Question: I currently have three steps in a form that I want to show sequentially, so I created three components - one for each step of the process.
My app.js file:
'''
import LocationList from './components/LocationList.vue';
import ChooseTime from './components/ChooseTime.vue';
import ChooseMethod from './components/ChooseMethod.vue';
Vue.component('location-list', LocationList);
Vue.component('choose-time', ChooseTime);
Vue.component('choose-method', ChooseMethod);
let store = {
isVisible: {
steps: {
one: true,
two: false,
three: false,
}
}
};
new Vue({
el: '#app-order',
data: store,
router
});
'''
Now, when my one and only route is called,
import VueRouter from 'vue-router';
'''
let routes = [
{
path: '/order',
component: require('./views/Order.vue')
}
];
export default new VueRouter({
routes
});
'''
all these components are being loaded properly. The issue is that when I try to 'v-show' them one at a time:
Order.vue:
'''
<template>
// ...
<location-list v-show="isVisible.steps.one"></location-list>
<choose-time v-show="isVisible.steps.two"></choose-time>
<choose-method v-show="isVisible.steps.three"></choose-method>
// ...
</template>
<script>
</script>
<style>
</style>
'''
The error message I receive is:
'''
[Vue warn]: Property or method "isVisible" is not defined on the instance but referenced during render. Make sure to declare reactive data properties in the data option.
'''
But when I check within Vue's browser extension, isVisible is defined within the root element?

As you can see it is in the root-element, but not inside the Order view though.
Thanks for any help!
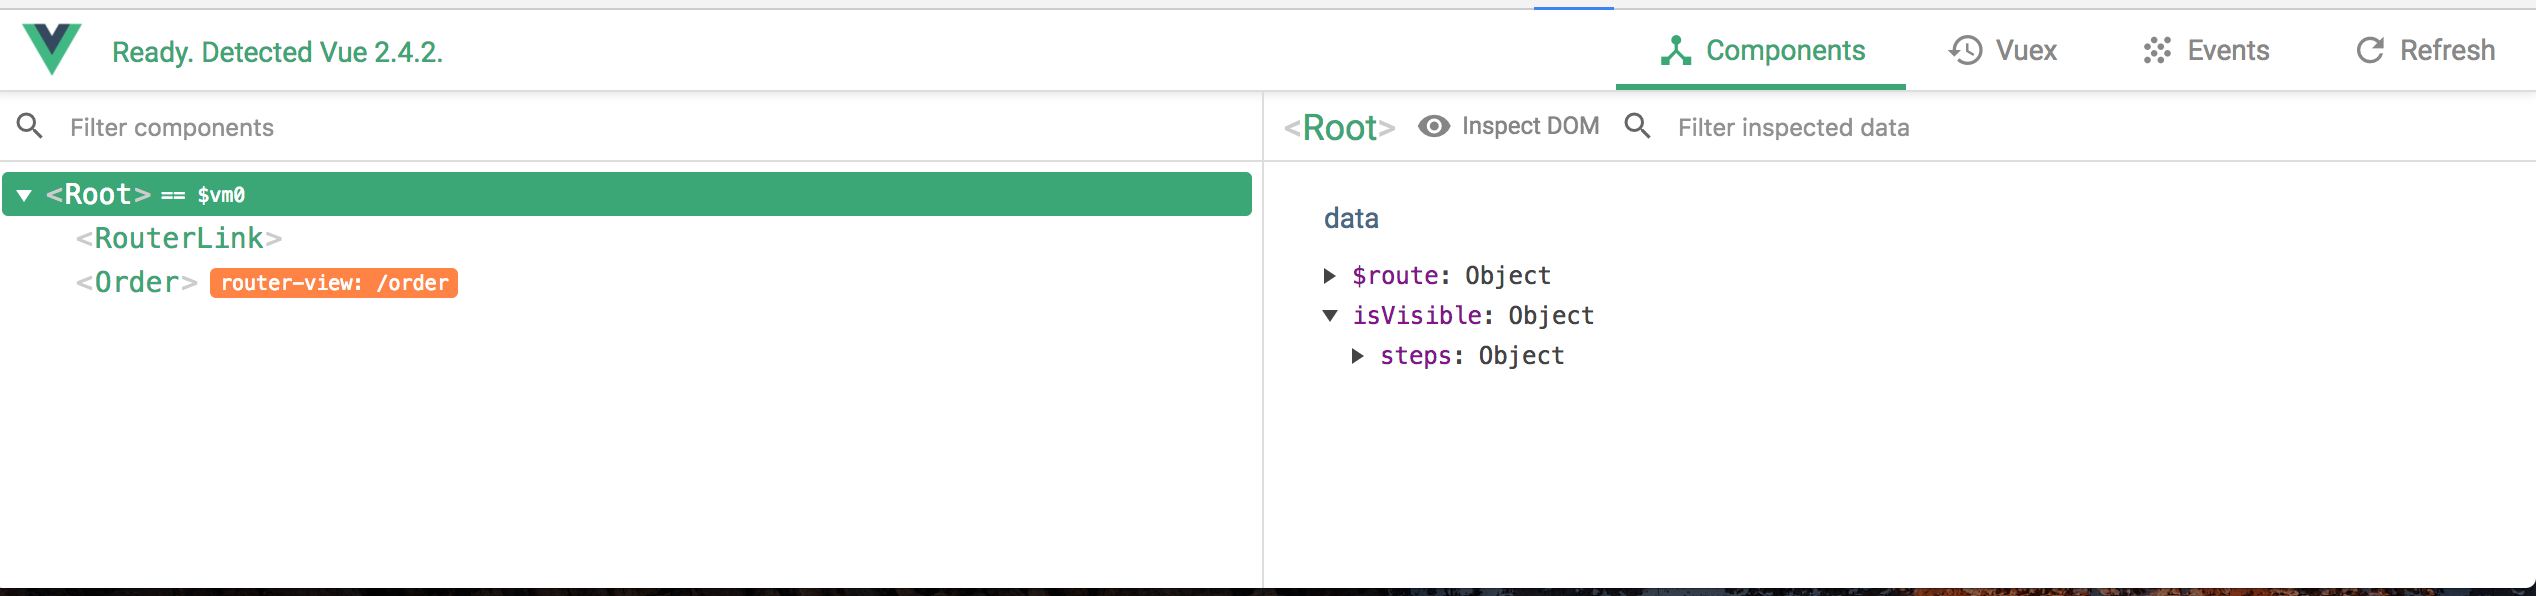
Answer: In Vue, child components do not have direct access to data defined in their parents. You have to pass the data down.
I think you would probably save yourself a little trouble if you just defined 'isVisible' in 'Order.vue'. However, if you want to leave it where it is, you need to pass it into the component.
One easy way to do that is to define 'isVisble' as a property of 'Order.vue' and then pass it through your 'router-view'.
'''
<router-view :is-visible="isVisible"></router-view>
'''
There are other ways of passing props to routes that are <URL>.
The reason I say you would save your self some trouble defining 'isVisible' in 'Order.vue' is because whenever you want to change the values of your steps, you will need to do it at the root as you currently have it defined.